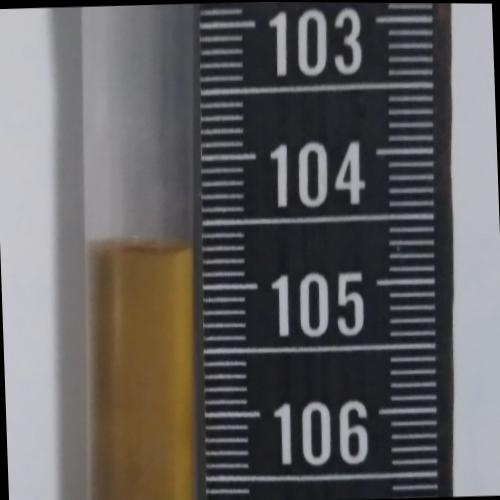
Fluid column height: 104.7 cm